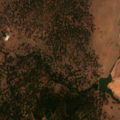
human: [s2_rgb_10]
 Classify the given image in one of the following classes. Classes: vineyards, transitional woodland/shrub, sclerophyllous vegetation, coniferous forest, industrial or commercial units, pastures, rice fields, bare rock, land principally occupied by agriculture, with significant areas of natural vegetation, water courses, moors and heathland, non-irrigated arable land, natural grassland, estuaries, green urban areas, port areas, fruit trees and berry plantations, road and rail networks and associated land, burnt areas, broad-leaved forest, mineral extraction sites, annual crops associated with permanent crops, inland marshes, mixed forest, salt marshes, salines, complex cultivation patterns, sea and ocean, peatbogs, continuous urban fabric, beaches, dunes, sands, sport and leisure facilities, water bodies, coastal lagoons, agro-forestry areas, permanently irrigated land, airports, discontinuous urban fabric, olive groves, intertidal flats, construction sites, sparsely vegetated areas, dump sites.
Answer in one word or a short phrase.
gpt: non-irrigated arable land, permanently irrigated land, complex cultivation patterns, agro-forestry areas